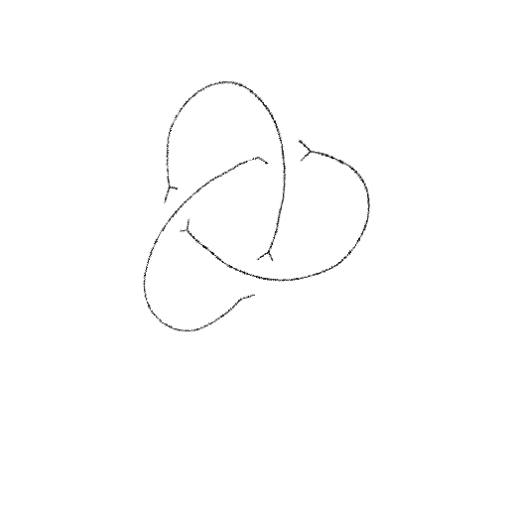
Crossing number: 3